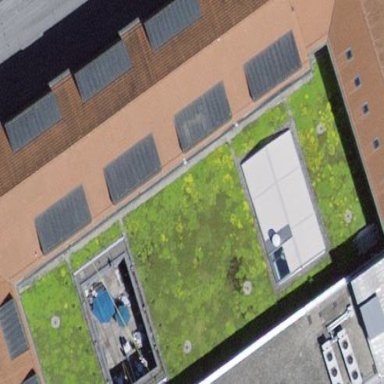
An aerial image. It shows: Building with tiled hipped roof.